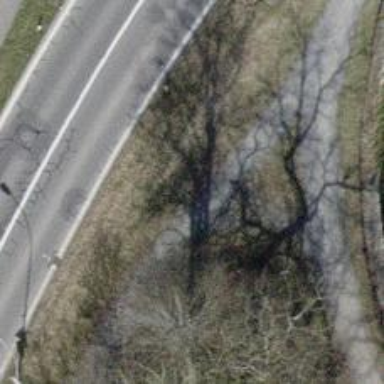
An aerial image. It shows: Track road with pebblestone surface.